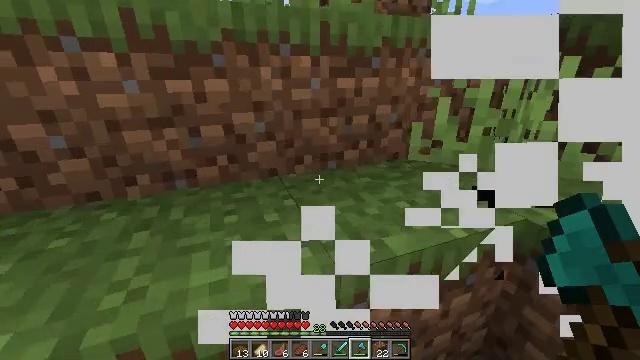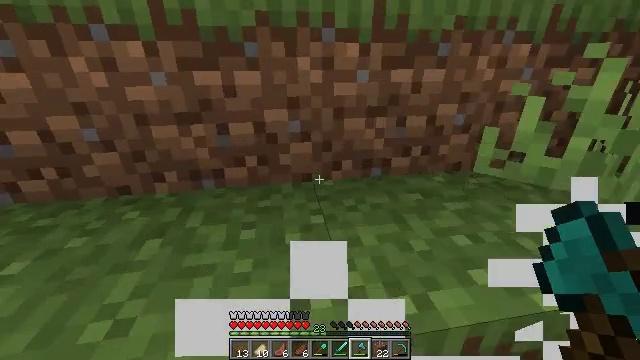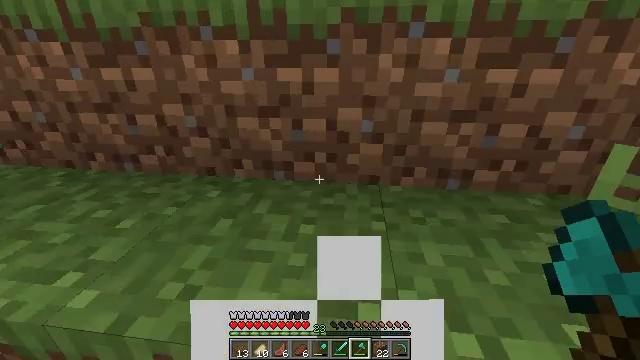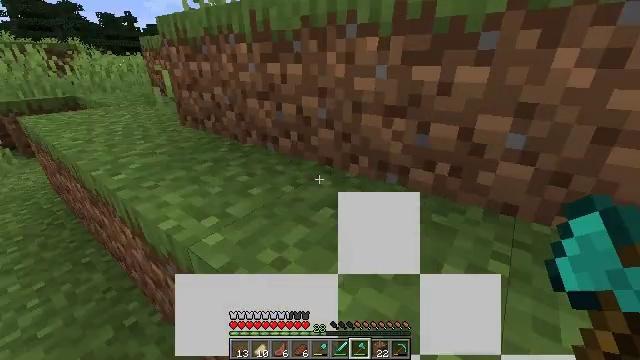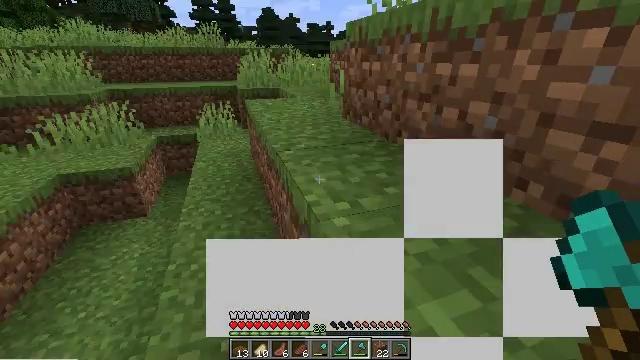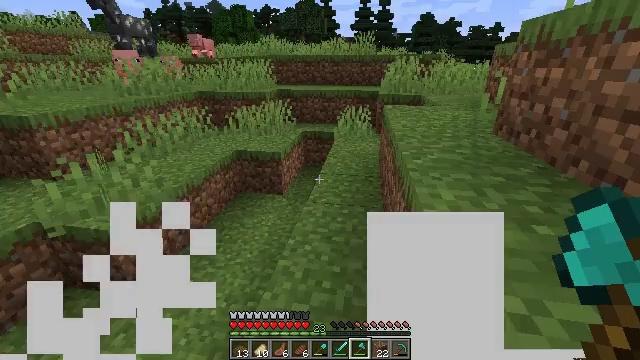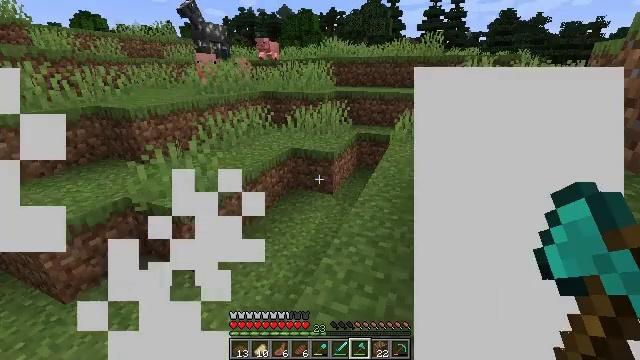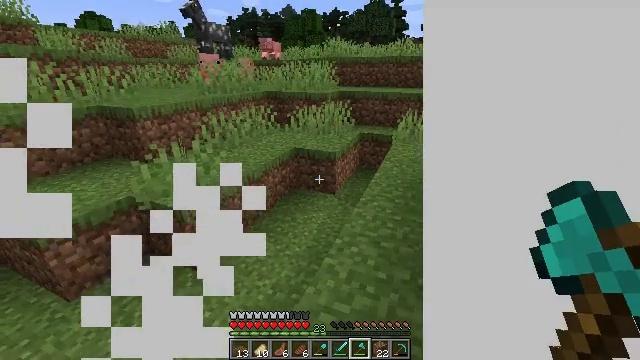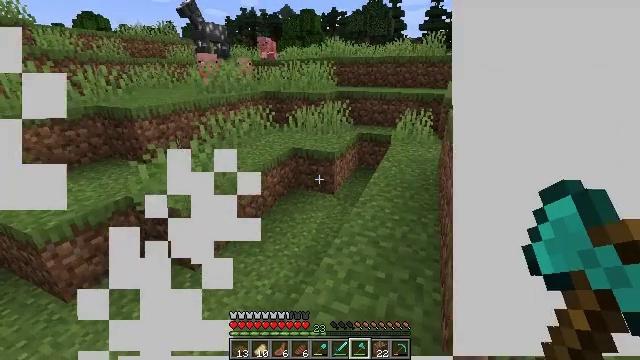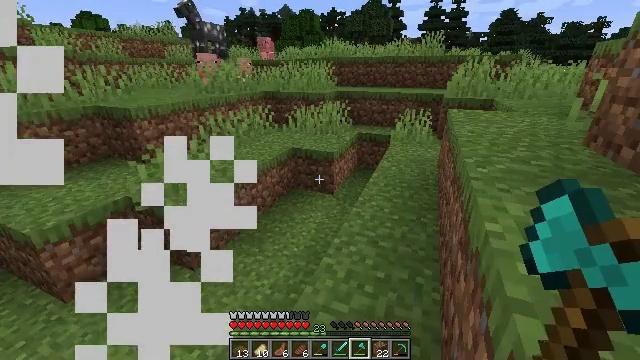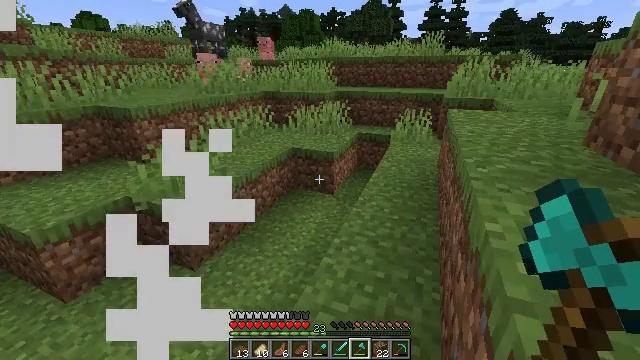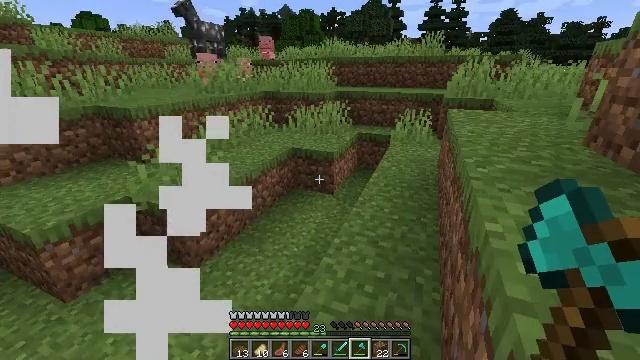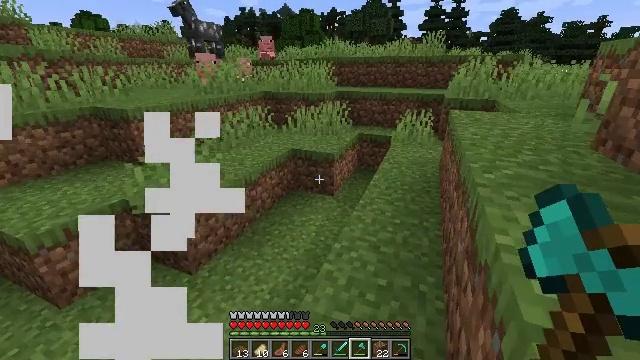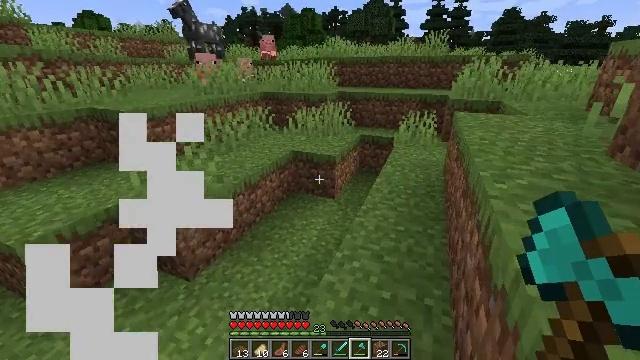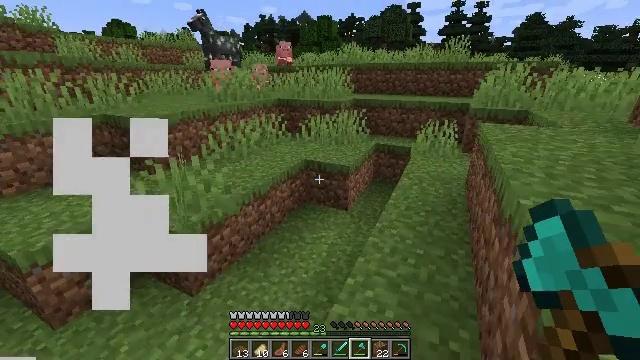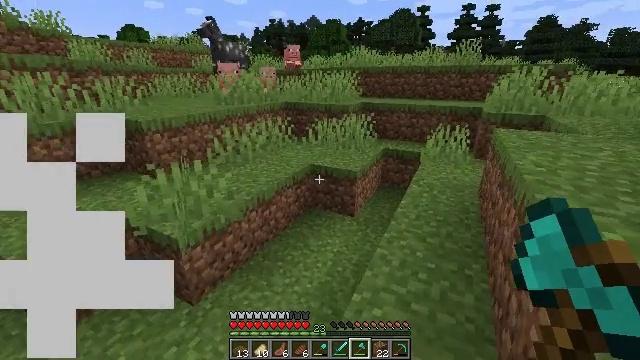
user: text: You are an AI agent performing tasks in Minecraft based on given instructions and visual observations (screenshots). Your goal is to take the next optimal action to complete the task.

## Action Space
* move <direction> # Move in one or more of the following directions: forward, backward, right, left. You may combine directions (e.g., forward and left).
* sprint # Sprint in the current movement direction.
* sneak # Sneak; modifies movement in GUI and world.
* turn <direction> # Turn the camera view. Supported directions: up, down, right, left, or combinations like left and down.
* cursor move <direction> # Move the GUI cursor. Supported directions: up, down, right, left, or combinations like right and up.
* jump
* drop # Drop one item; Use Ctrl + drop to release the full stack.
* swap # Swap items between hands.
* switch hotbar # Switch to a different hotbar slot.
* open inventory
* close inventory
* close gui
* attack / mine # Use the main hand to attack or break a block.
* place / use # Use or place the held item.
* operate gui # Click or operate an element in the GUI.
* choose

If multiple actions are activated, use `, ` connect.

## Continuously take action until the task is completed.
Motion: motion action
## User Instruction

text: Kill mobs.
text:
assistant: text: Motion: turn left and down
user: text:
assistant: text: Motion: turn left
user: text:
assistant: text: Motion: turn left
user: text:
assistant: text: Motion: turn left
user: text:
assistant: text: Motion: turn left and up
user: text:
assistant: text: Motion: turn left
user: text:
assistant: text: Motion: no_op
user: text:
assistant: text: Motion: no_op
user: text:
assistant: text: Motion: no_op
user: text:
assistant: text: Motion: no_op
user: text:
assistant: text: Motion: no_op
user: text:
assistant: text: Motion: move forward
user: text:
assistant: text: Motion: move forward
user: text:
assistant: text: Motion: move forward, turn left and up
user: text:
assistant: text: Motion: move forward, turn left
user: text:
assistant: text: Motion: move forward, turn left
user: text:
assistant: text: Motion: move forward, turn left
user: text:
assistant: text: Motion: move forward, sprint, turn left
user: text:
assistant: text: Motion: move forward, sprint, turn left
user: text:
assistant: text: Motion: move forward, sprint
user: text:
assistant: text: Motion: move forward, sprint
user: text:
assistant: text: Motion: move forward, sprint
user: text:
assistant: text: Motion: move forward
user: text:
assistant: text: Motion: move forward
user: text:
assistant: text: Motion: move forward, turn left, jump
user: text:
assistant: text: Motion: move forward, turn left, jump
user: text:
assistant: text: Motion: move forward, turn left, jump
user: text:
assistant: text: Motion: move forward, turn left, jump
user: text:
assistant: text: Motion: move forward, turn left, jump
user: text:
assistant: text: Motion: move forward, jump